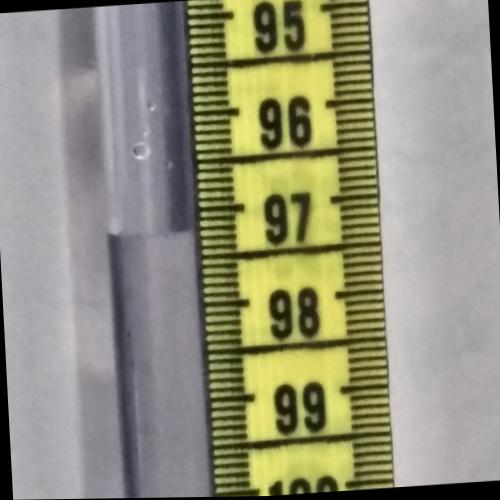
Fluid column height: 97.2 cm